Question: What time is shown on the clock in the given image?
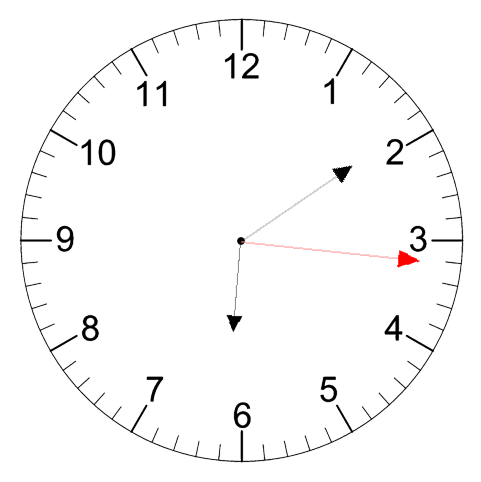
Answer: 06:09:16